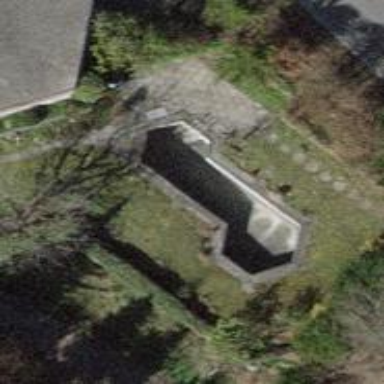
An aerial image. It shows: Swimming pool located in leisure land.